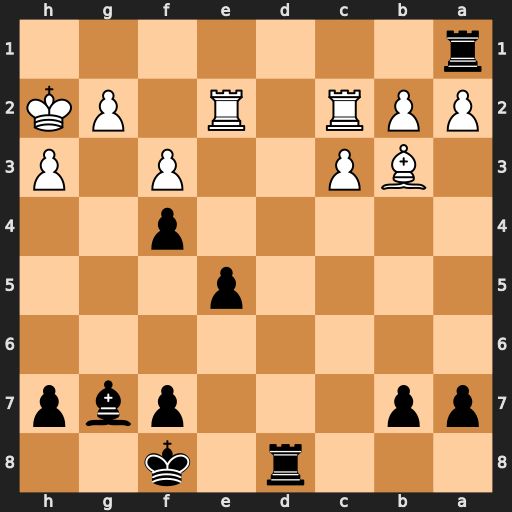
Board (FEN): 3r1k2/pp3pbp/8/4p3/5p2/1BP2P1P/PPR1R1PK/r7
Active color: b
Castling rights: -
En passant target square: -
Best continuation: Rdd1 Re1 Rxe1